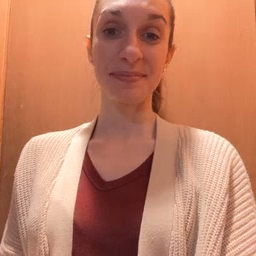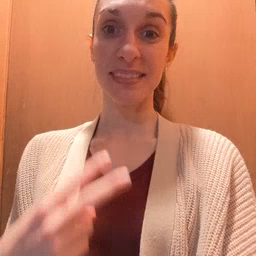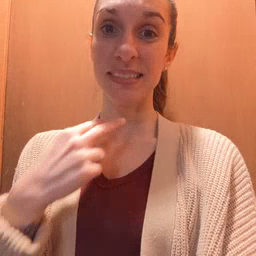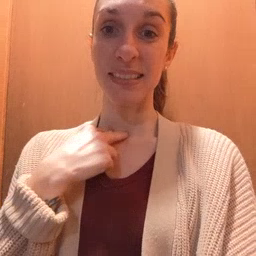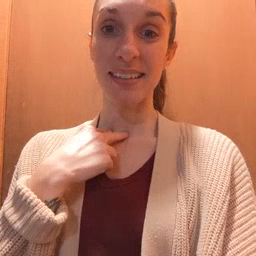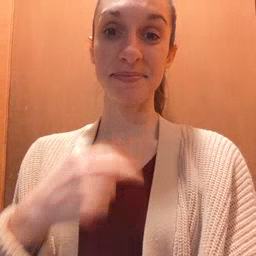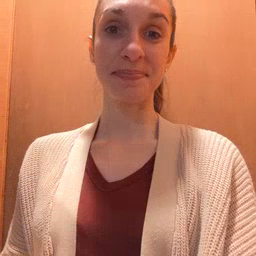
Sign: stuck